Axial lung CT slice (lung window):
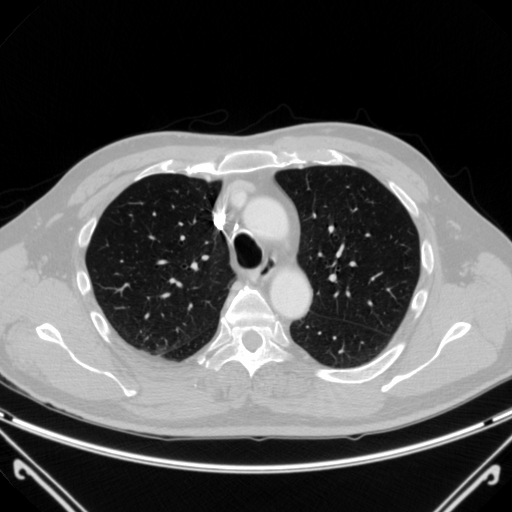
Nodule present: no